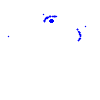
Particle: proton